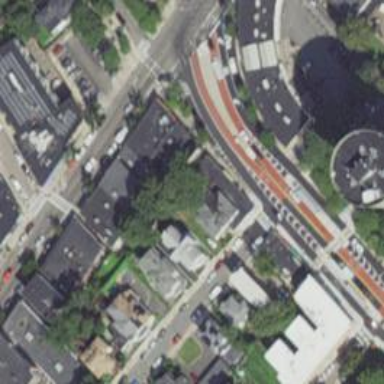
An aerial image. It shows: Busway road.